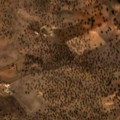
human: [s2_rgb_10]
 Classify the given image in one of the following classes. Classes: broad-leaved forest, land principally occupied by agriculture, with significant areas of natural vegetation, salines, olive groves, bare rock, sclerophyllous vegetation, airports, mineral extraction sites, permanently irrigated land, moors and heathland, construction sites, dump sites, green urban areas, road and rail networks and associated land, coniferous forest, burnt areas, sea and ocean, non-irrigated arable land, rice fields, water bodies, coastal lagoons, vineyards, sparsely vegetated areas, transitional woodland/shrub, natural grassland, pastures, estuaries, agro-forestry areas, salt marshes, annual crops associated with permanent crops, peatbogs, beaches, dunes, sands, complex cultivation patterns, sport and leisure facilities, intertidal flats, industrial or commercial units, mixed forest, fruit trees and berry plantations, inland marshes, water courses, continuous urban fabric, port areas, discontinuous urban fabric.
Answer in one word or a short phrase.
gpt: non-irrigated arable land, complex cultivation patterns, agro-forestry areas